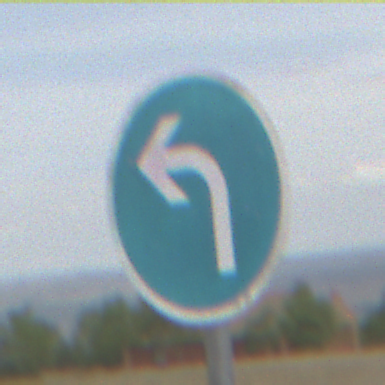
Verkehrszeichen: VorgeschriebeneFahrtrichtungLinks
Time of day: Midday
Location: Outdoor (Nature)
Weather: PartlyCloudy
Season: NotSpecified
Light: Natural